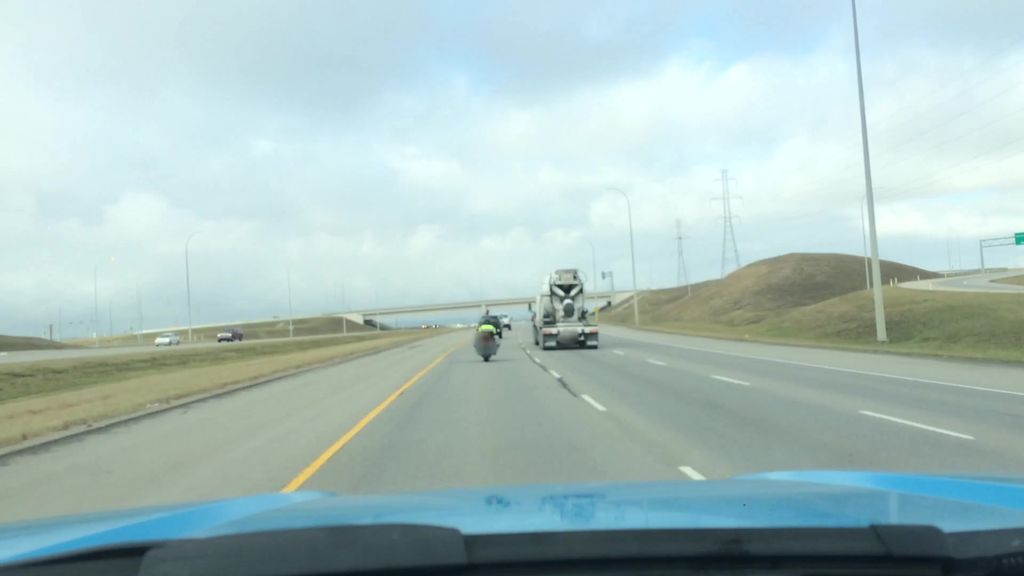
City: calgary